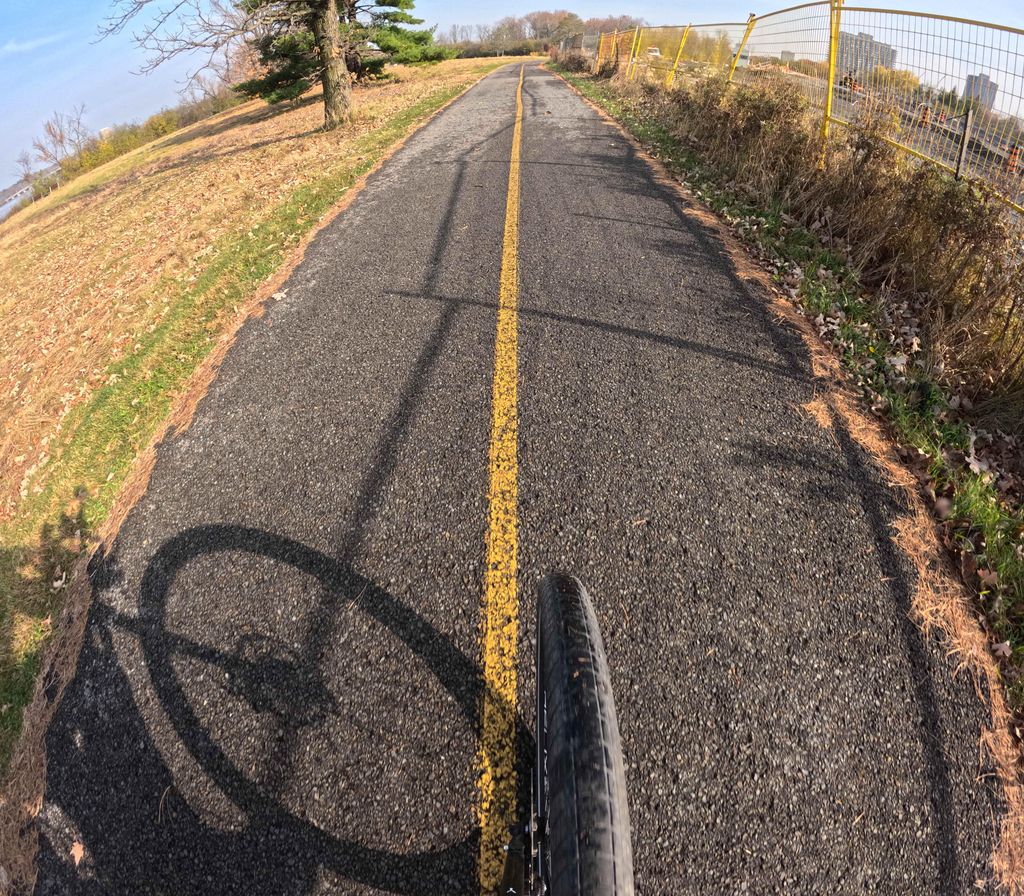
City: ottawa-gatineau